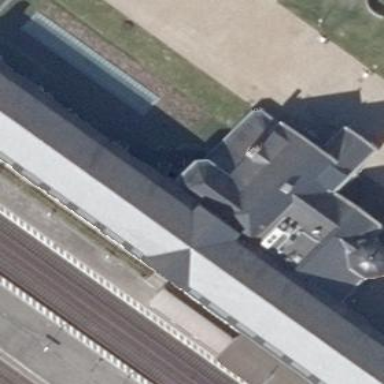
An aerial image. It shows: Commercial building with black slate mansard roof.